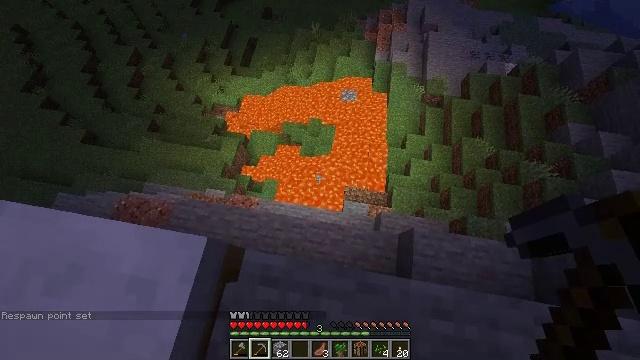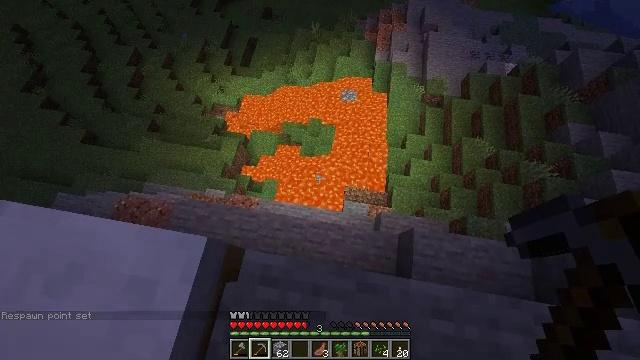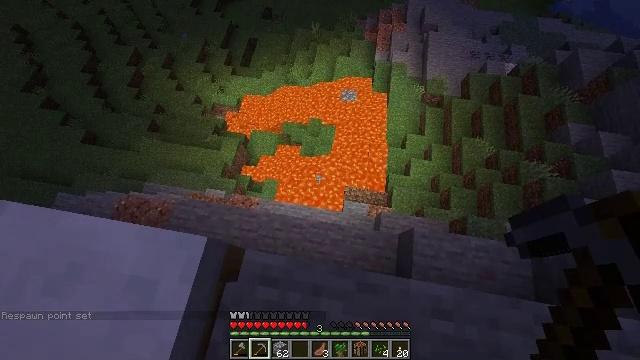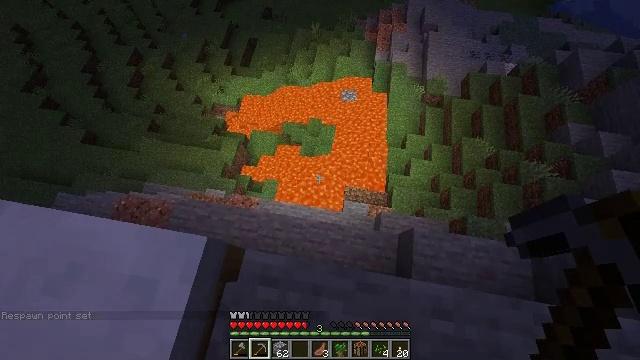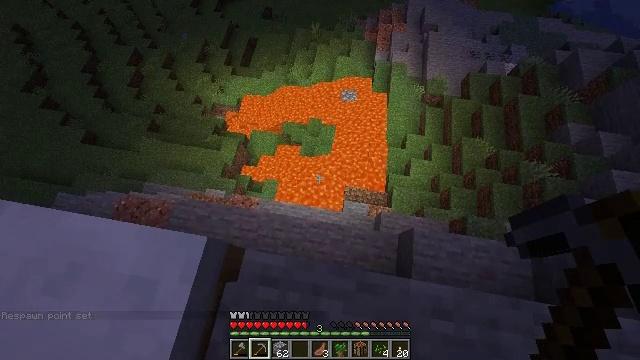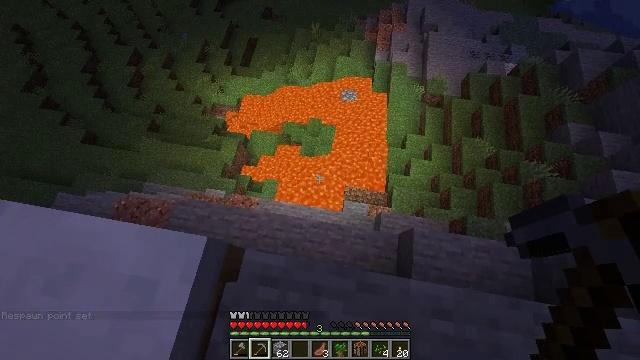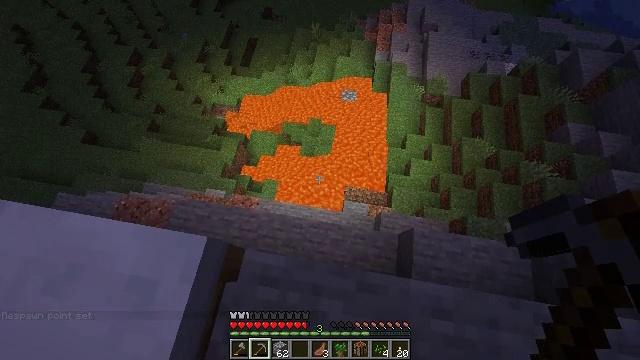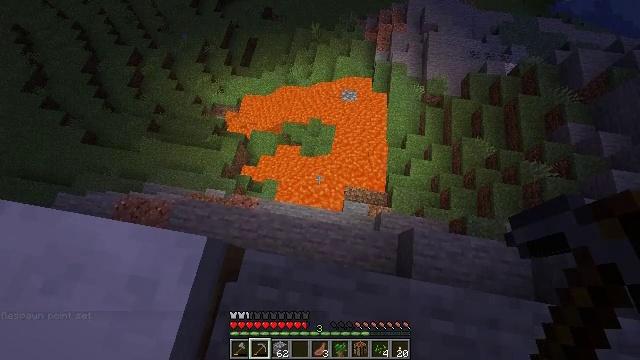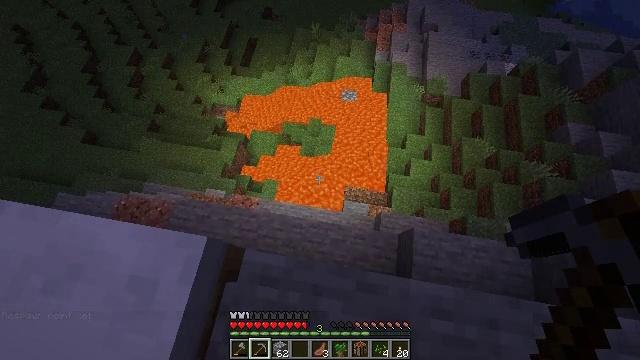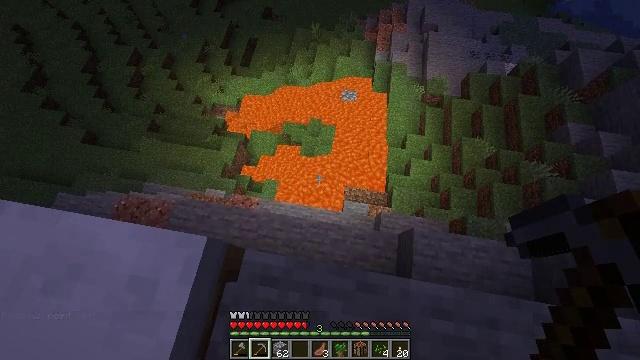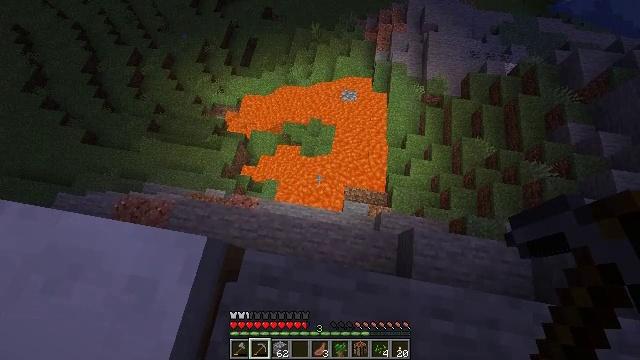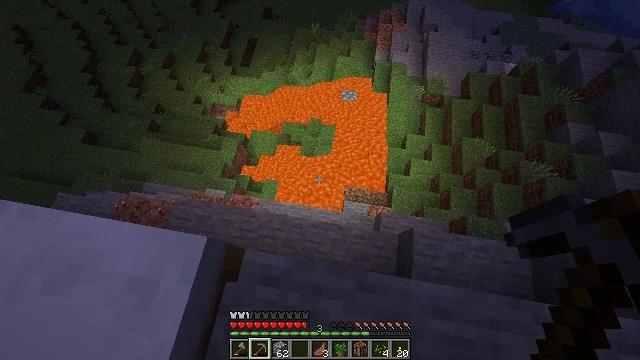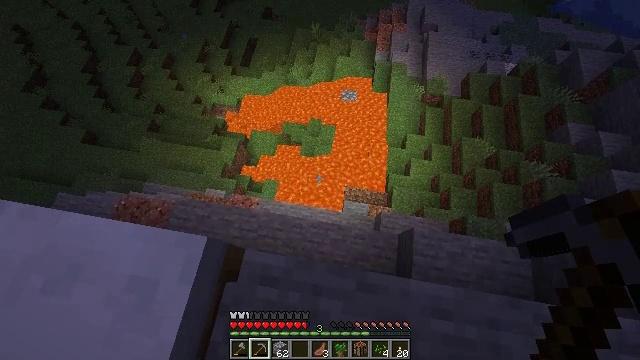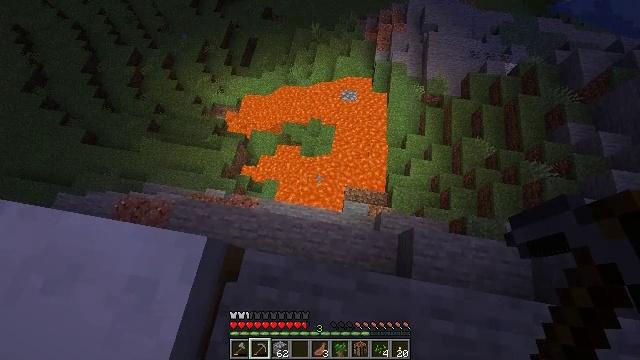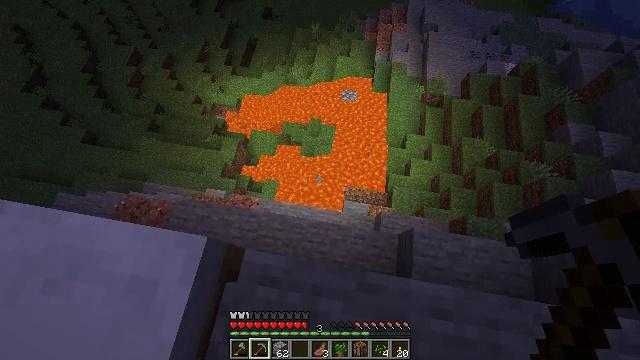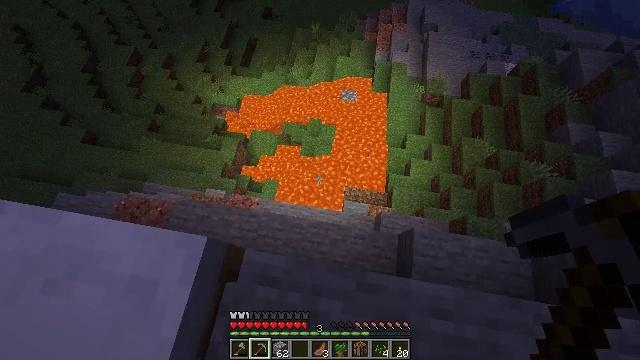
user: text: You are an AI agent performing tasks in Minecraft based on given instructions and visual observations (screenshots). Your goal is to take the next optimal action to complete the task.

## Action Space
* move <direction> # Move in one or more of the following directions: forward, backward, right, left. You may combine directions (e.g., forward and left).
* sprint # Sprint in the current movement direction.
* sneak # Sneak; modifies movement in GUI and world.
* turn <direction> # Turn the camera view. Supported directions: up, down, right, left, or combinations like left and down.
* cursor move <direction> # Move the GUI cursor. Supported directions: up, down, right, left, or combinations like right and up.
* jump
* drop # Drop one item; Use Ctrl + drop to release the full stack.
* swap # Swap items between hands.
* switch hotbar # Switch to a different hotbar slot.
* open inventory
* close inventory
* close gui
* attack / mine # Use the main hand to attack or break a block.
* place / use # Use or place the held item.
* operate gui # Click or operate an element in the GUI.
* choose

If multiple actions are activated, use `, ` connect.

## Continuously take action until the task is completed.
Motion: motion action
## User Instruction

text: Break the white bed to relocate it.
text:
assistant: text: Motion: no_op
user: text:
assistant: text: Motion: no_op
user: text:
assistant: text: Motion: no_op
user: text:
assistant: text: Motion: no_op
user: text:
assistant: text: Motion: no_op
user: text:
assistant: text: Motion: no_op
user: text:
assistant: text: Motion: no_op
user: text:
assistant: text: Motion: no_op
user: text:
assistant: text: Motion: no_op
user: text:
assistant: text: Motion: no_op
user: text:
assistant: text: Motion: no_op
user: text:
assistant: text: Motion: no_op
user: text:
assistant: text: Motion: no_op
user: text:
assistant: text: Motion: no_op
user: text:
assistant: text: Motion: no_op
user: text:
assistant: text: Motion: no_op
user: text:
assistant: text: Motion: no_op
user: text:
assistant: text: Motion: move left
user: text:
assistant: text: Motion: move left
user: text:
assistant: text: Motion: move left, turn left and up
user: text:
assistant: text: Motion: move left, turn left and up
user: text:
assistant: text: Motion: move left, turn left
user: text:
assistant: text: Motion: turn left
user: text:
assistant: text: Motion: turn left and up
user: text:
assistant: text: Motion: turn left and up
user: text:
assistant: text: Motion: use / place
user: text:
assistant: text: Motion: use / place
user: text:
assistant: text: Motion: use / place
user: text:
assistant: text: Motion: use / place
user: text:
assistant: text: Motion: no_op